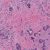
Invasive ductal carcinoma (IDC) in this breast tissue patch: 1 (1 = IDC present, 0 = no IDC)